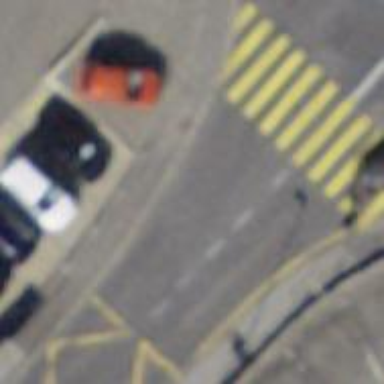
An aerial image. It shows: Asphalt footway with marked zebra crossing that includes crossing island.